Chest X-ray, AP view. Patient: 33 years old, sex M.
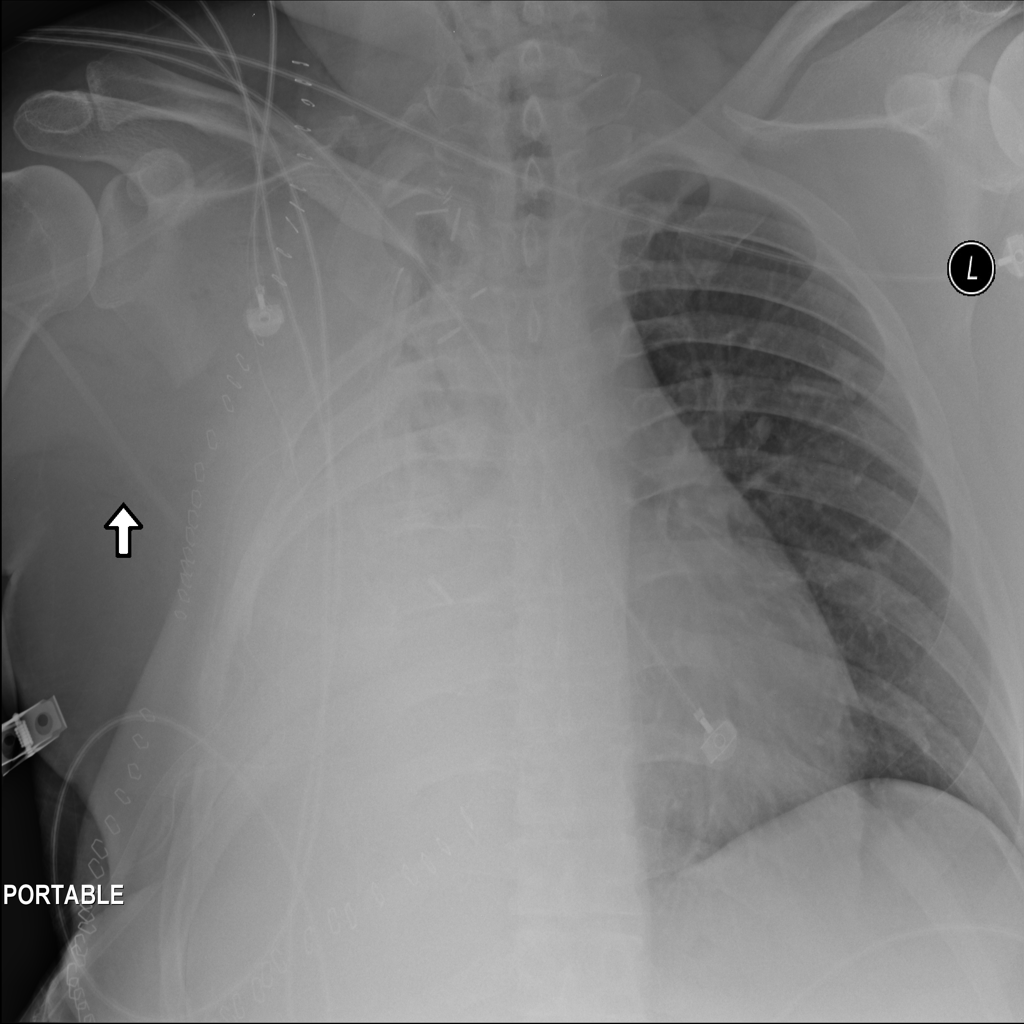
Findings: No Finding